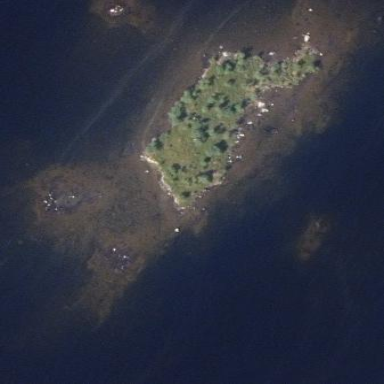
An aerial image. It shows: Islet.